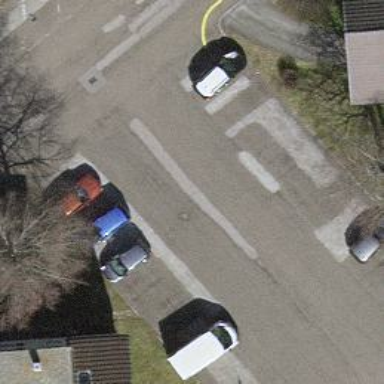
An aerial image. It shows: Parking area with surface.